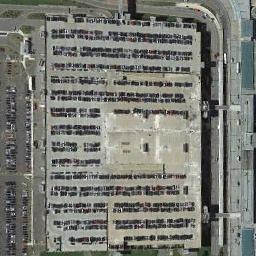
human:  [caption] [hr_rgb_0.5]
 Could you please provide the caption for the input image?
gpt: Seven rows of cars were parked in the parking lot .

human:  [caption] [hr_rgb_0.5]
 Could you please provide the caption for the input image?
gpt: There are hundreds of cars on the parking lot .

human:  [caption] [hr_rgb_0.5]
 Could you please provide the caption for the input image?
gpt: The parking lot is full of cars .

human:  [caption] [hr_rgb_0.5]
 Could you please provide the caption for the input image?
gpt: The parking lot has lots of cars arranged neatly in lines .